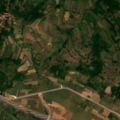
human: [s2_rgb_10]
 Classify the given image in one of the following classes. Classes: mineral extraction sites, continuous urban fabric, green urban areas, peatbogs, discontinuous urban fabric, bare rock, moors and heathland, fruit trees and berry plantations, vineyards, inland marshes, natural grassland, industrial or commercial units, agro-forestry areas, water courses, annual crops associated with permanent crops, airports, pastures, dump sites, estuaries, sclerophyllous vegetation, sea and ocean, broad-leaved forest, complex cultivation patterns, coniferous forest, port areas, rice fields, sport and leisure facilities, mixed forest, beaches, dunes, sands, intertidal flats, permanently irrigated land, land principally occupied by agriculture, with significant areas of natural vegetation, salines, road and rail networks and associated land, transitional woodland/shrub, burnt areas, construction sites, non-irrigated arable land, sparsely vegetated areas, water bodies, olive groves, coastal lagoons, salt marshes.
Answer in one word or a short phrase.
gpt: non-irrigated arable land, complex cultivation patterns, transitional woodland/shrub